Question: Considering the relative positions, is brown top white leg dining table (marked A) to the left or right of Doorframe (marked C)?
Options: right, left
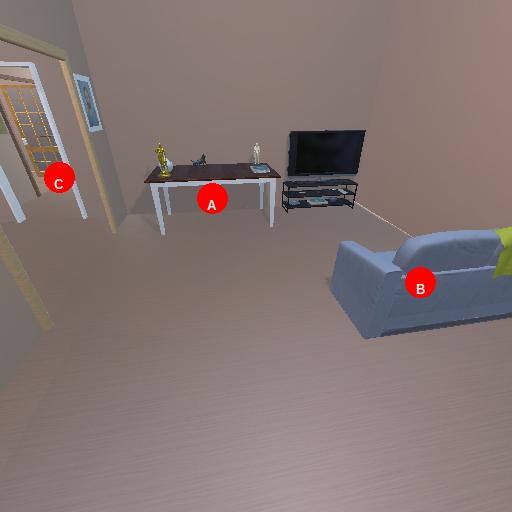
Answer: right